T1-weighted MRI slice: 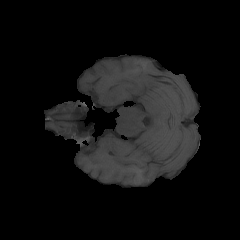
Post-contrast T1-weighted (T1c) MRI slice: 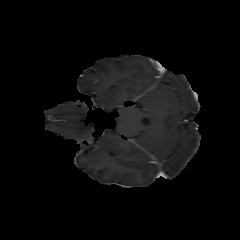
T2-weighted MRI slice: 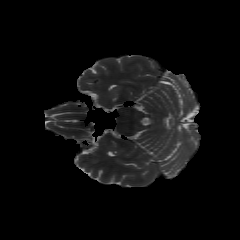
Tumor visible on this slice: no